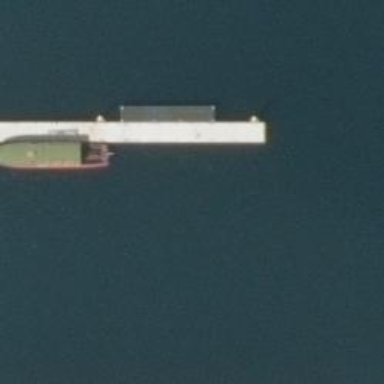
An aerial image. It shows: Man-made pier.